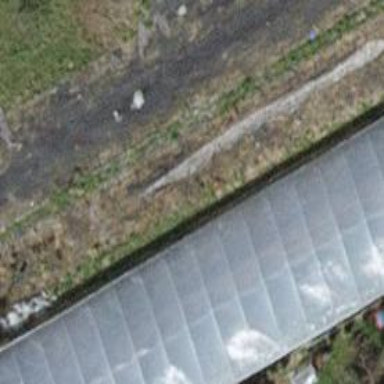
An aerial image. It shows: Greenhouse.